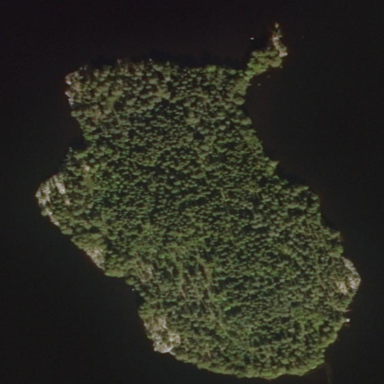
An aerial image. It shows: Island.